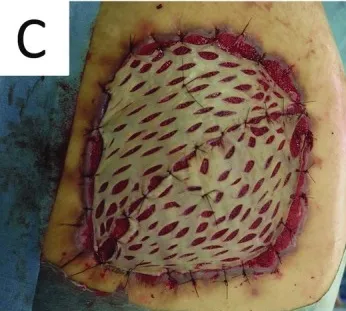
(c) Postoperative findings obtained after the skin grafting.
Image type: medical_photograph (skin_photograph)